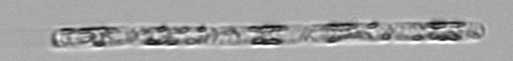
Label: Dactyliosolen_fragilissimus